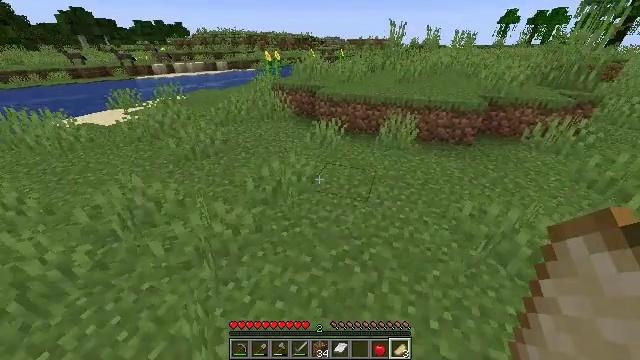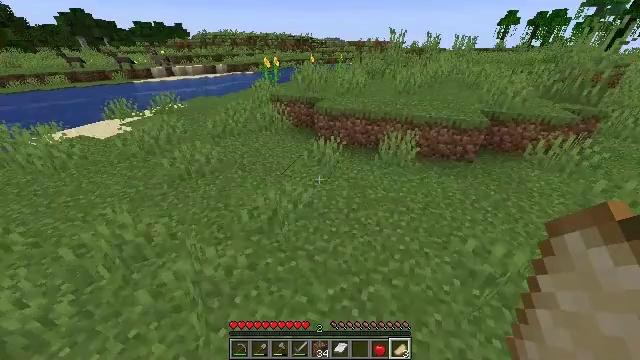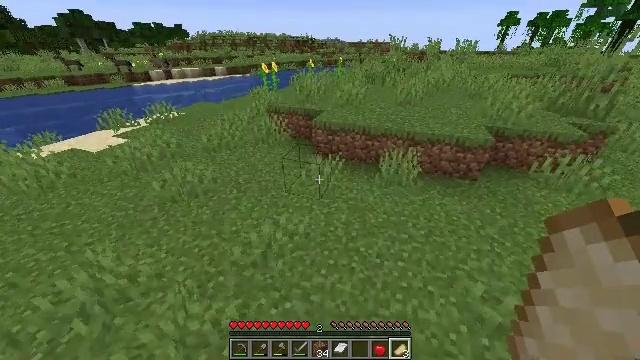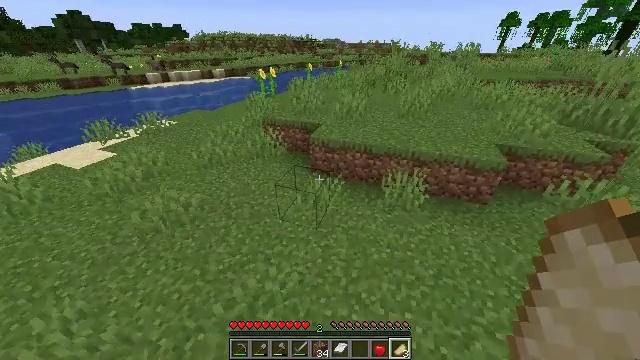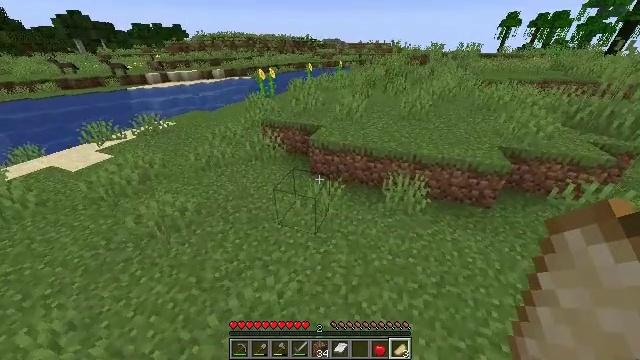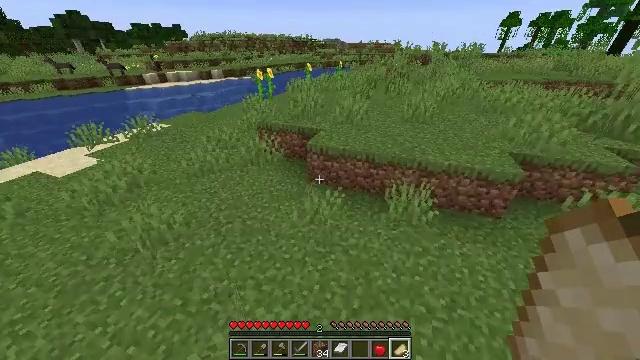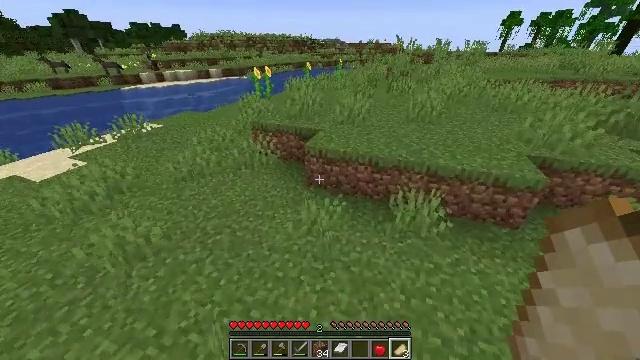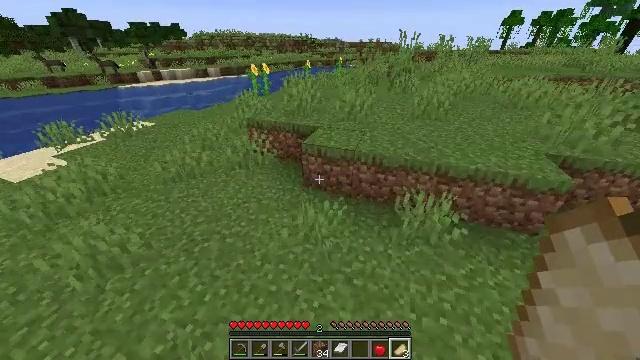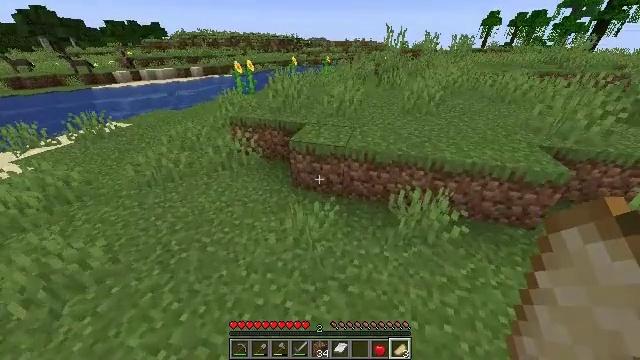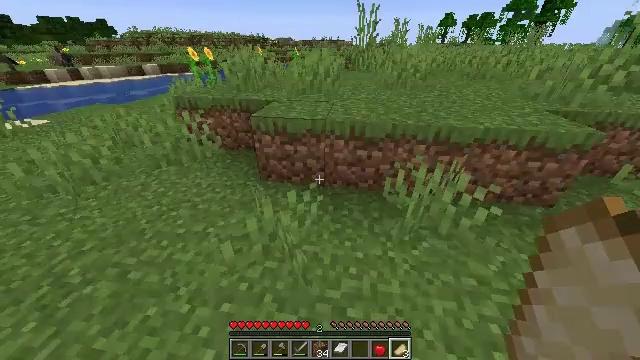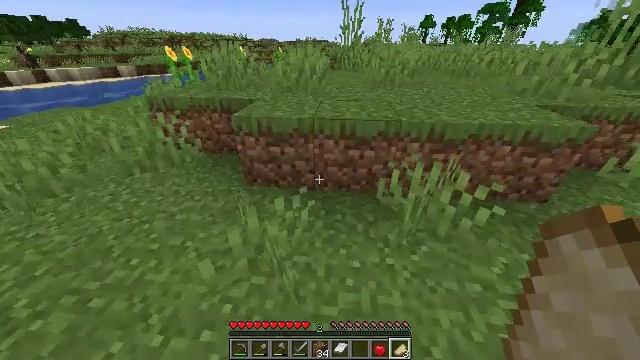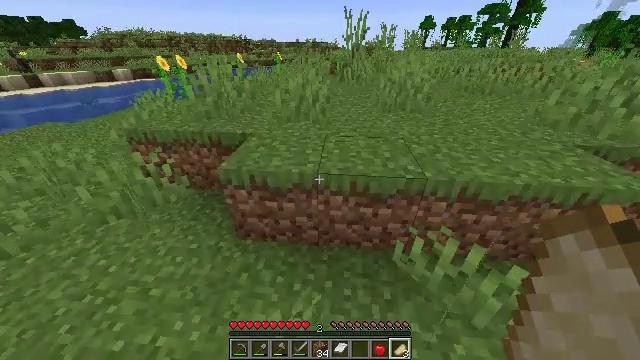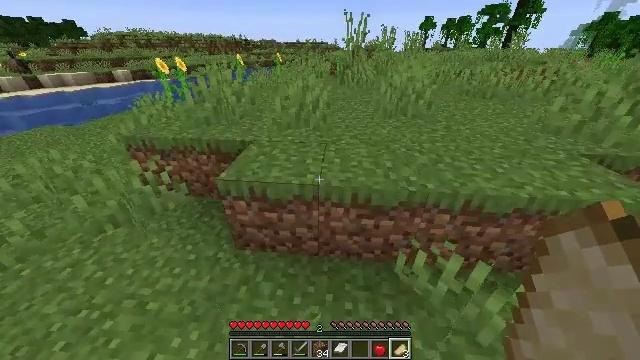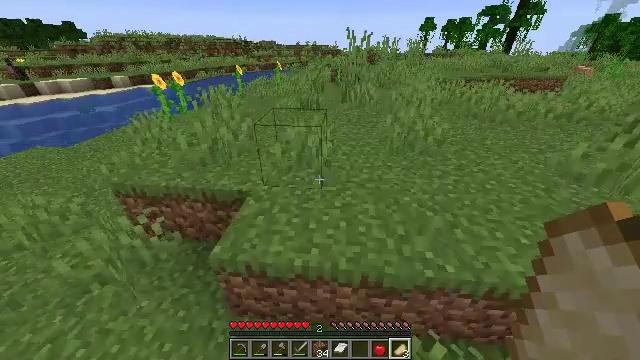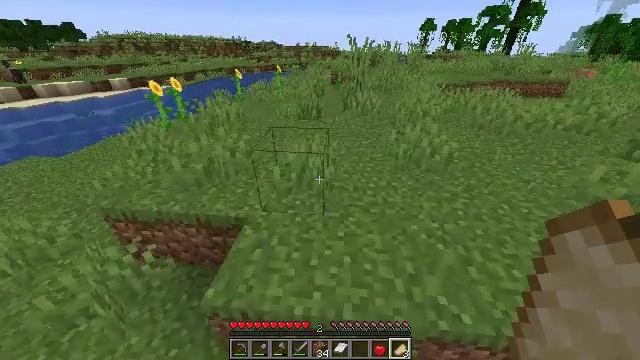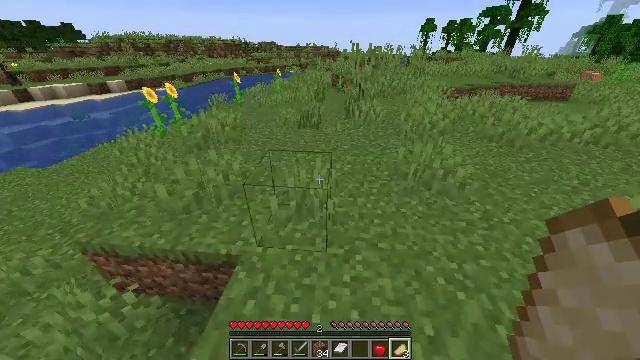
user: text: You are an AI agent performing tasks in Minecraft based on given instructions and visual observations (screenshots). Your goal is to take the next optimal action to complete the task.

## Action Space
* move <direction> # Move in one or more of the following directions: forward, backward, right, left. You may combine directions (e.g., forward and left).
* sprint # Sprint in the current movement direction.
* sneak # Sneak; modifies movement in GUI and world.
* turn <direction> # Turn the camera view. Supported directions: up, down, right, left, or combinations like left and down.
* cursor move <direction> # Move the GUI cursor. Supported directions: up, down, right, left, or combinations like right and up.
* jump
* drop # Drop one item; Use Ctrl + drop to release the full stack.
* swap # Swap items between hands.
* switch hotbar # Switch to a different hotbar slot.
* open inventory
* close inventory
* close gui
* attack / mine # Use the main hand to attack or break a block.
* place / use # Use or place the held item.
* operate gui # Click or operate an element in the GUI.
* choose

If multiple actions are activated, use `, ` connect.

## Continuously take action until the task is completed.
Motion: motion action
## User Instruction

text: Attack the clay block to obtain it.
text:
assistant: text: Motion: move forward, sprint, jump
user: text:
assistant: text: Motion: move forward, sprint, jump
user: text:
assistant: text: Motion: move forward, sprint, jump
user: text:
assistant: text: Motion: move forward, sprint, jump
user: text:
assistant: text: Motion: move forward, sprint, jump
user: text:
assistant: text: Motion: move forward, sprint, jump
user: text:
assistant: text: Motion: move forward, sprint
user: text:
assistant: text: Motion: move forward, sprint, turn right
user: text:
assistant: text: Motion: move forward, sprint, turn right
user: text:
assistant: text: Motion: move forward, sprint, turn right, jump
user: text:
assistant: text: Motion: move forward, sprint, jump
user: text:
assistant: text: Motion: move forward, sprint, jump
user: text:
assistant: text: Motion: move forward, sprint, jump
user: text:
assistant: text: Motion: move forward, sprint, jump
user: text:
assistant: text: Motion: move forward, sprint, jump
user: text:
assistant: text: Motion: move forward, sprint, jump
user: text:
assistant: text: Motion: move forward, sprint, jump
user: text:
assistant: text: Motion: move forward, sprint, jump
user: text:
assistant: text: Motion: move forward, sprint, jump
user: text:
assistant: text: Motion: move forward, sprint, jump
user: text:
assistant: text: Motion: move forward, sprint, jump
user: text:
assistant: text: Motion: move forward, sprint, jump
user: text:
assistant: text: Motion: move forward, sprint, jump
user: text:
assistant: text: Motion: move forward, sprint, jump
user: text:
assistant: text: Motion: move forward, sprint, jump
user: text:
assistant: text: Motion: move forward, sprint, jump
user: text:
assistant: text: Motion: move forward, sprint, jump
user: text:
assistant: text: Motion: move forward, sprint, jump
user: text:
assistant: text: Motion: move forward, sprint, jump
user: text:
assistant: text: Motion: move forward, sprint, jump